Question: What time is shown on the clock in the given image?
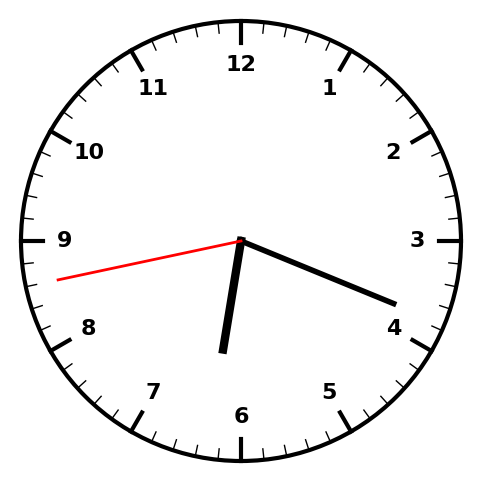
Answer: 06:18:43